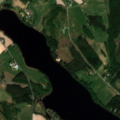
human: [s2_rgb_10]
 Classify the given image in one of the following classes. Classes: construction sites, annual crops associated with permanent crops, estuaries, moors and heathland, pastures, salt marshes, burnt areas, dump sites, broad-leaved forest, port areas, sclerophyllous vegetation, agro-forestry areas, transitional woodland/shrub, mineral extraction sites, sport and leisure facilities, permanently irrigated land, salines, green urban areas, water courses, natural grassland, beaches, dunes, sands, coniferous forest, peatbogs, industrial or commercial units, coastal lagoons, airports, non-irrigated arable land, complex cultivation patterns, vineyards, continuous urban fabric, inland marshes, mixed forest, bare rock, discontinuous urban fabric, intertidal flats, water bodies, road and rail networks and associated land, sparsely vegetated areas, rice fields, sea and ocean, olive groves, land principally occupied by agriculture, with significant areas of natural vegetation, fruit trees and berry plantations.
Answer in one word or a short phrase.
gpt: non-irrigated arable land, land principally occupied by agriculture, with significant areas of natural vegetation, coniferous forest, mixed forest, water bodies